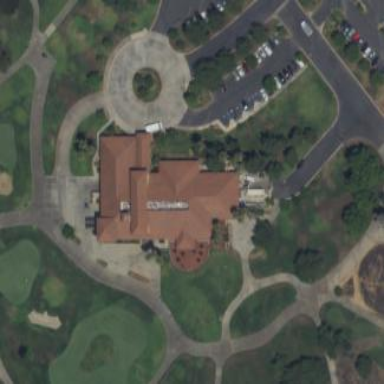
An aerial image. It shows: Clubhouse building for golf.